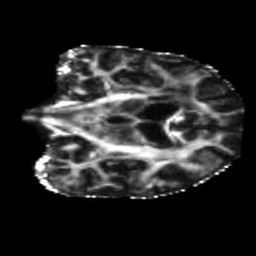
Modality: FA
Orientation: coronal
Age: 54
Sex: female
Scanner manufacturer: siemens
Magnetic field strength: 3 T
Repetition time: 5.25 s
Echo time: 0.08 s